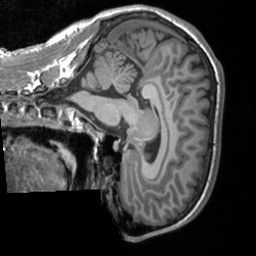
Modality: T1w
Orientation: sagittal
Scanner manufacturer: siemens
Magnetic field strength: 3 T
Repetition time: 1.9 s
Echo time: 0.00226 s